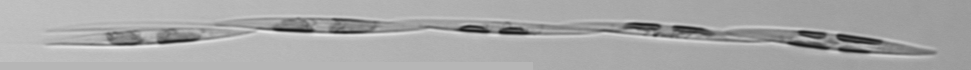
Label: Pseudo-nitzschia